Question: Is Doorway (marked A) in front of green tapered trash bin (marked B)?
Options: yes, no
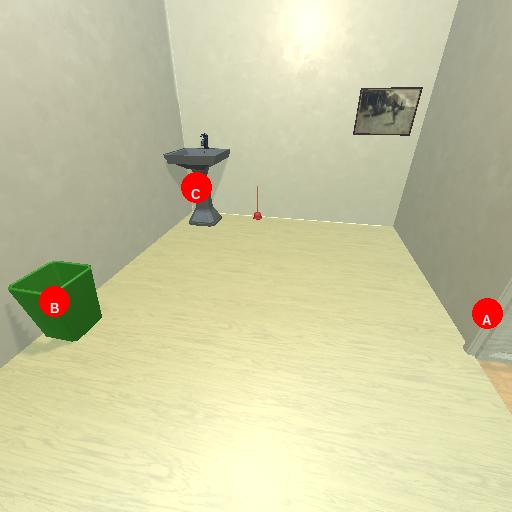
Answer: yes